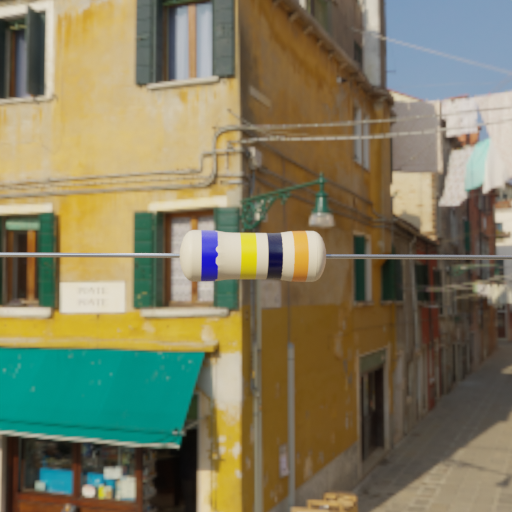
Resistor colour bands (in order): blue, yellow, black, orange